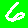
Digit: 6